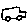
Label: car